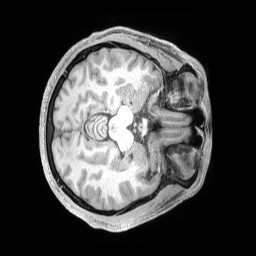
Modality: T1w
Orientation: axial
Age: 39
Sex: male
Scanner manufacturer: siemens
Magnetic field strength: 3 T
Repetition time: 2 s
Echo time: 0.00211 s